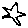
Label: star